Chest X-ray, AP view. Patient: 47 years old, sex M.
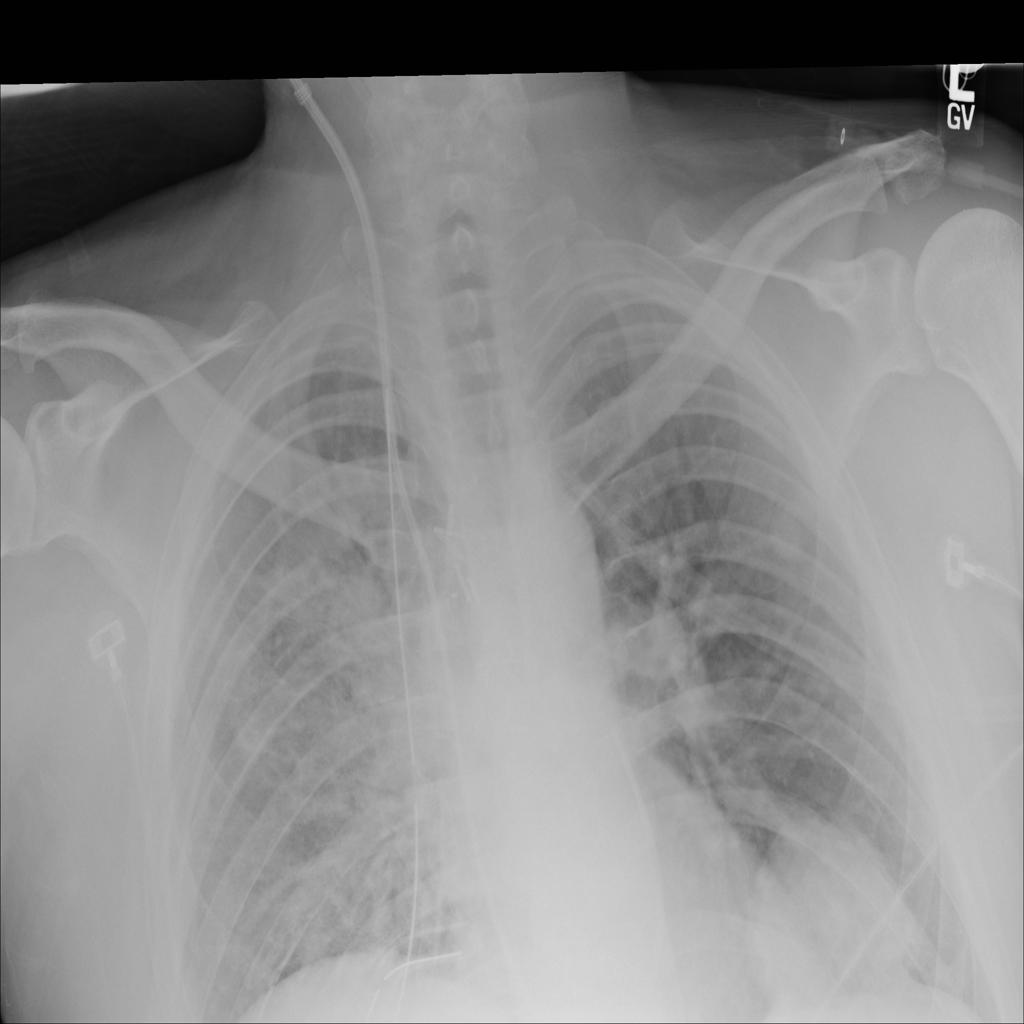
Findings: Infiltration, Mass, Nodule, Pneumothorax